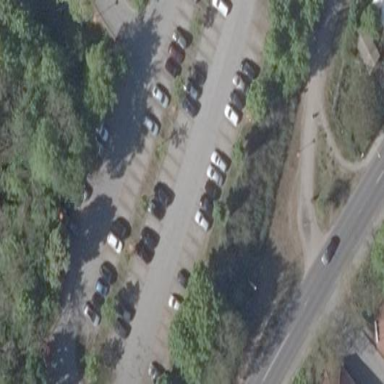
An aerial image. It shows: Parking area with surface.